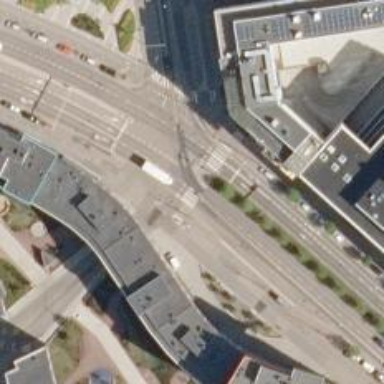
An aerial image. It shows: Primary highway with asphalt surface and embedded tram rails.